Question: Take a look at the attached pic, I need to mimic the grey irregular polygon header at the top of the form. If it wasn't for the angled portion on the right-hand side, it would be straightforward. What is the best method to create it? Can this be created in XAML? Should I use an image? Any pointers are greatly appreciated.

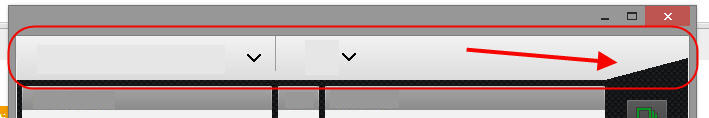
Answer: This can easily be done via the standard drawing capabilities in XAML. See <URL> for details on making custom shapes.